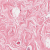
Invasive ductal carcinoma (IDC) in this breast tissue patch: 0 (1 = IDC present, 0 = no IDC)